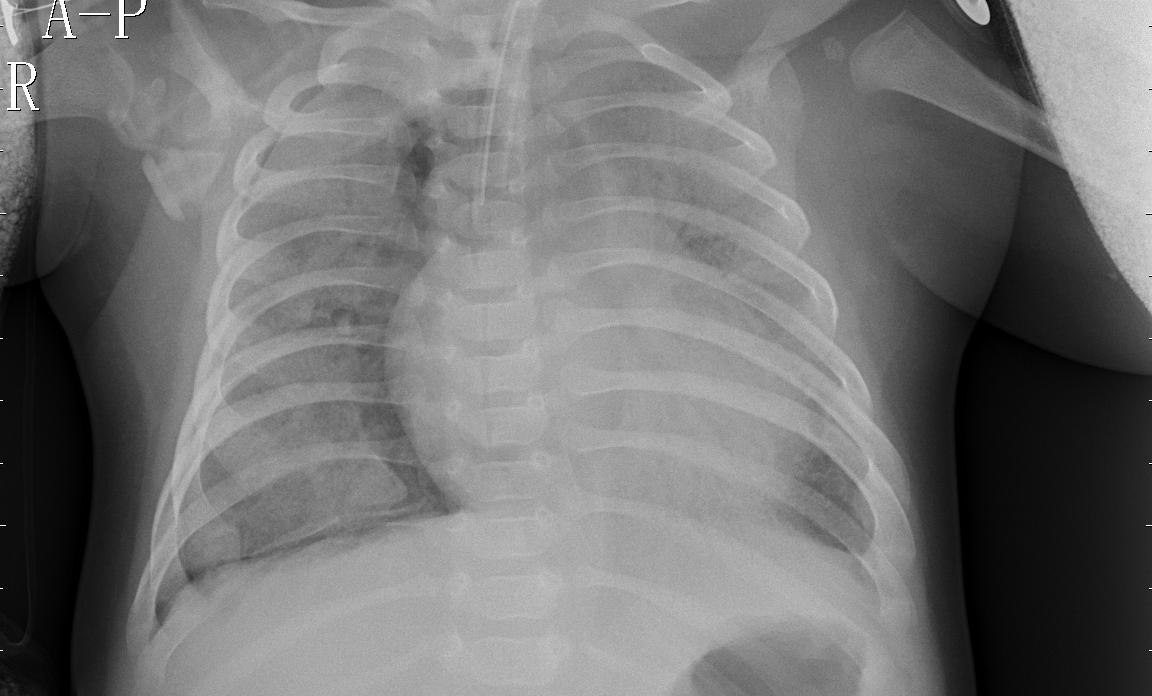
Diagnosis: PNEUMONIA